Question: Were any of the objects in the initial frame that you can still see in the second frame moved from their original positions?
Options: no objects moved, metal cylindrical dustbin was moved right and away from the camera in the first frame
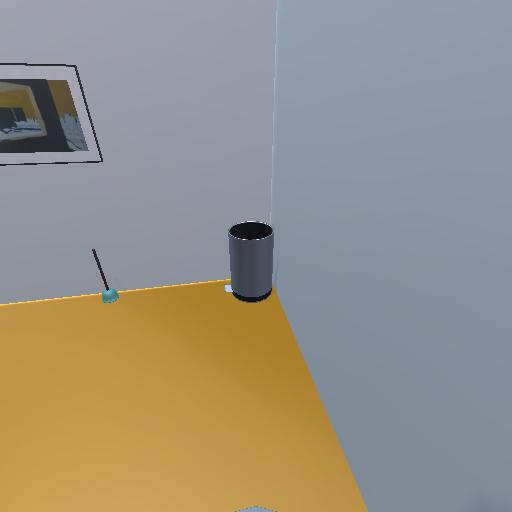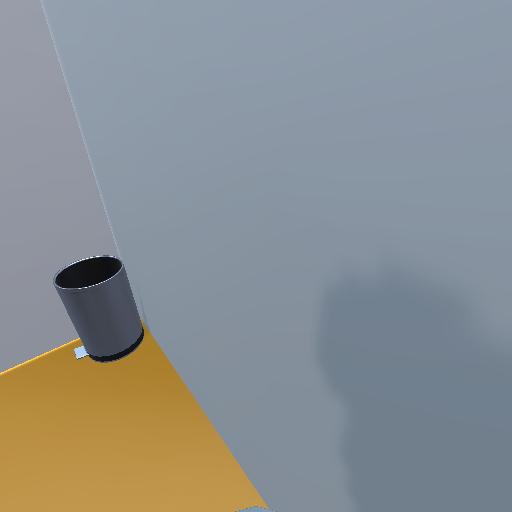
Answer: no objects moved